Question: I am New to JUnit and Maven. I am running my JUnit testcases through maven. Build is getting succeed but index.html is not generated. How can I generate the index.html?
This is my project structure after build succeeded.

And My POM.xml is as follows,
'''
<project xmlns="http://maven.apache.org/POM/4.0.0" xmlns:xsi="http://www.w3.org/2001/XMLSchema-instance" xsi:schemaLocation="http://maven.apache.org/POM/4.0.0 http://maven.apache.org/xsd/maven-4.0.0.xsd">
<modelVersion>4.0.0</modelVersion>
<groupId>MyGroup</groupId>
<artifactId>TestCodeCoverage</artifactId>
<version>0.0.1-SNAPSHOT</version>
<packaging>jar</packaging>
<name>MyMavenProject</name>
<url>http://maven.apache.org</url>
<properties>
<project.build.sourceEncoding>UTF-8</project.build.sourceEncoding>
</properties>
<build>
<pluginManagement>
<plugins>
<plugin>
<groupId>org.jacoco</groupId>
<artifactId>jacoco-maven-plugin</artifactId>
<version>0.6.3.201306030806</version>
<executions>
<execution>
<goals>
<goal>prepare-agent</goal>
</goals>
</execution>
<execution>
<id>report</id>
<phase>prepare-package</phase>
<goals>
<goal>report</goal>
</goals>
</execution>
</executions>
</plugin>
<plugin>
<inherited>true</inherited>
<groupId>org.apache.maven.plugins</groupId>
<artifactId>maven-compiler-plugin</artifactId>
<version>2.3.2</version>
<configuration>
<encoding>UTF-8</encoding>
</configuration>
</plugin>
<plugin>
<artifactId>maven-failsafe-plugin</artifactId>
<executions>
<execution>
<goals>
<goal>integration-test</goal>
<goal>verify</goal>
</goals>
</execution>
</executions>
</plugin>
<plugin>
<groupId>org.apache.maven.plugins</groupId>
<artifactId>maven-surefire-plugin</artifactId>
<version>2.14.1</version>
<dependencies>
<dependency>
<groupId>org.apache.maven.surefire</groupId>
<artifactId>surefire-junit47</artifactId>
<version>2.12</version>
</dependency>
</dependencies>
<configuration>
<includes>
<include>**/*.class</include>
</includes>
</configuration>
</plugin>
</plugins>
</pluginManagement>
</build>
<dependencies>
<dependency>
<groupId>junit</groupId>
<artifactId>junit</artifactId>
<version>4.11</version>
<scope>test</scope>
</dependency>
<dependency>
<groupId>org.testng</groupId>
<artifactId>testng</artifactId>
<version>6.8</version>
</dependency>
<dependency>
<groupId>org.seleniumhq.selenium</groupId>
<artifactId>selenium-server</artifactId>
<version>2.41.0</version>
</dependency>
<dependency>
<groupId>org.seleniumhq.selenium</groupId>
<artifactId>selenium-java</artifactId>
<version>2.41.0</version>
</dependency>
</dependencies>
<dependencyManagement>
<dependencies>
<dependency>
<groupId>com.opera</groupId>
<artifactId>operadriver</artifactId>
<version>1.5</version>
<exclusions>
<exclusion>
<groupId>org.seleniumhq.selenium</groupId>
<artifactId>selenium-remote-driver</artifactId>
</exclusion>
</exclusions>
</dependency>
</dependencies>
</dependencyManagement>
<reporting>
<plugins>
<plugin>
<groupId>org.apache.maven.plugins</groupId>
<artifactId>maven-surefire-report-plugin</artifactId>
<version>2.17</version>
<reportSets>
<reportSet>
<id>integration-tests</id>
<reports>
<report>failsafe-report-only</report>
</reports>
</reportSet>
</reportSets>
</plugin>
</plugins>
</reporting>
</project>
'''
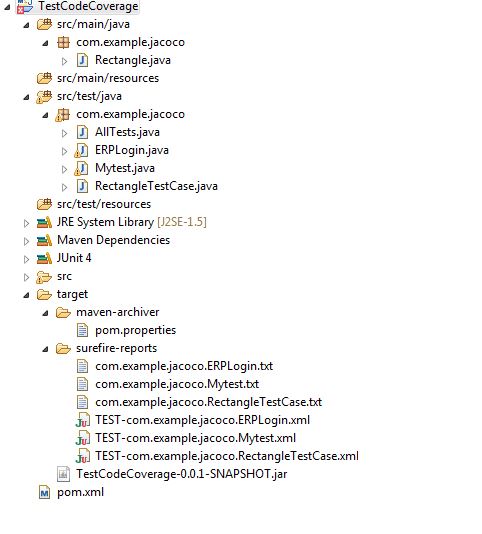
Answer: If you are expecting 'maven-surefire-report-plugin' to generate the report, then it will do so, only if you run the 'site' goal ('mvn site'). Otherwise, as you can see, the 'reports' are available in 'target\surefire-reports' folder.